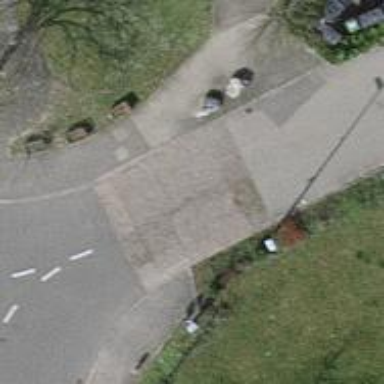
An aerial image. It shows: Asphalt footpath with unmarked crossing.